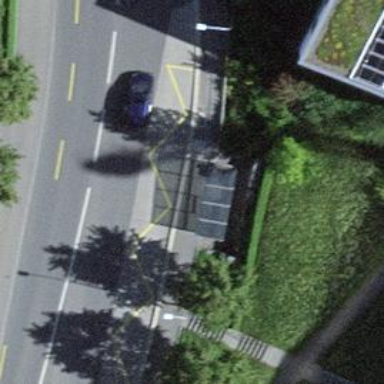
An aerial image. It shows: Platform for public transport and road usage.